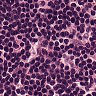
Metastatic tissue present: no